Question: I am developing an app in which i have align some part of text to left and other part to right on same line
Below is my code:
'''
//text is "abc
"
NSString *dateAndText = [text stringByAppendingString:[NSString stringWithFormat:@" %@",strDate]];
dateAndText = [dateAndText stringByReplacingOccurrencesOfString:@"
" withString:@" "];
CGSize size = [dateAndText sizeWithFont:font constrainedToSize:CGSizeMake(220, 9999) lineBreakMode:NSLineBreakByWordWrapping];
UILabel *label = [[UILabel alloc] initWithFrame:CGRectMake(0, 0, size.width, size.height)];
label.numberOfLines = 0;
label.lineBreakMode = NSLineBreakByWordWrapping;
label.textAlignment = NSTextAlignmentLeft;
NSRange range = [dateAndText rangeOfString:[dateAndText substringFromIndex:text.length]];
NSMutableAttributedString *string = [[NSMutableAttributedString alloc] initWithString:dateAndText];
[string addAttribute:NSFontAttributeName value:[UIFont italicSystemFontOfSize:10.0 ] range:NSMakeRange(range.location,range.length)];
NSMutableParagraphStyle *paragraphStyle = [[NSMutableParagraphStyle alloc]init] ;
[paragraphStyle setAlignment:NSTextAlignmentRight];
[string addAttribute:NSParagraphStyleAttributeName value:paragraphStyle range:NSMakeRange(range.location,range.length)];
label.attributedText = string;
'''
Attributed string is not aligning right on same line. Please someone help me if i am wrong anywhere in my code
Output should be as below image

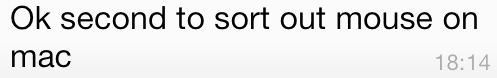
Answer: Using the 'paragraphStyle.lineHeightMultiple = 0.001;'solved my issue.